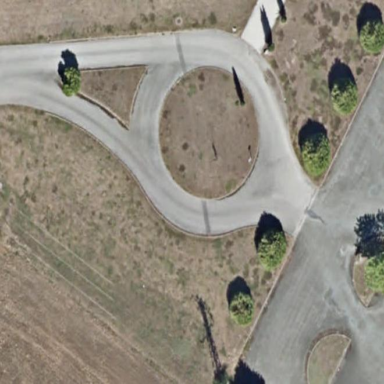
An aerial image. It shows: Service road that intersects roundabout.